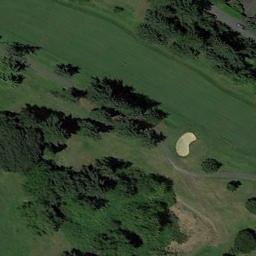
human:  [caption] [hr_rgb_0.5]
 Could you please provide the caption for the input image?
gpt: There are many trees in the golf course .

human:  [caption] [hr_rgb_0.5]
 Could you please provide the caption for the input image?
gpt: There are a few bunkers and a few paths on the large green lawn on the golf course and many trees .

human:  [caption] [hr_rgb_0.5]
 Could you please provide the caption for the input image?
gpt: There are more than a dozen bunkers and winding paths in this area .

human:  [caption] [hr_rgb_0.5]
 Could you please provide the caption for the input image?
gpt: The golf course has a fairway and a sandpit and some barrier trees are on both sides of the fairway .

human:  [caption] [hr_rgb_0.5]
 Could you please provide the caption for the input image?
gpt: A bunker with many green trees around on the golf course .